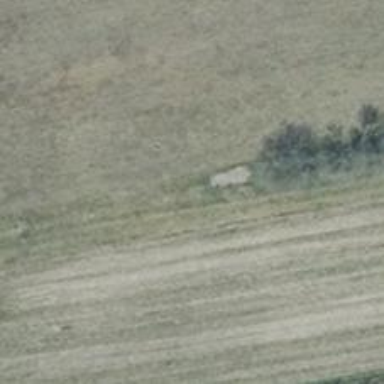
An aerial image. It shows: Hunting stand.